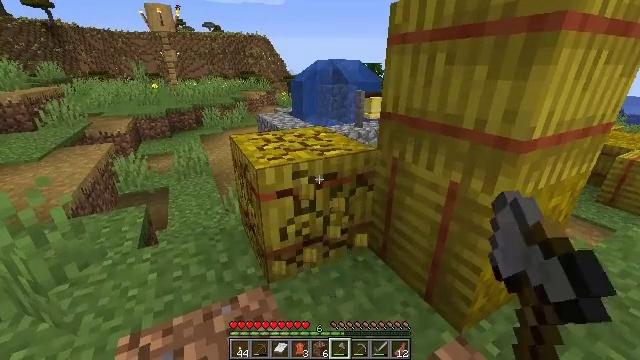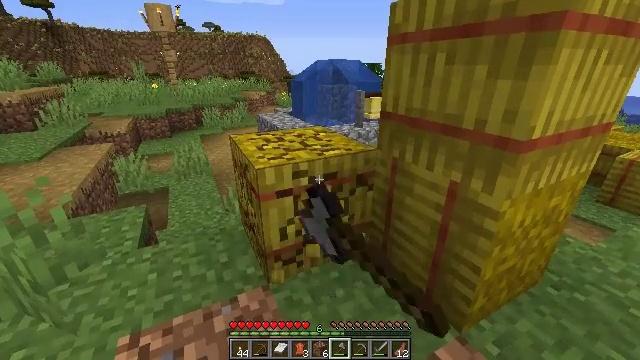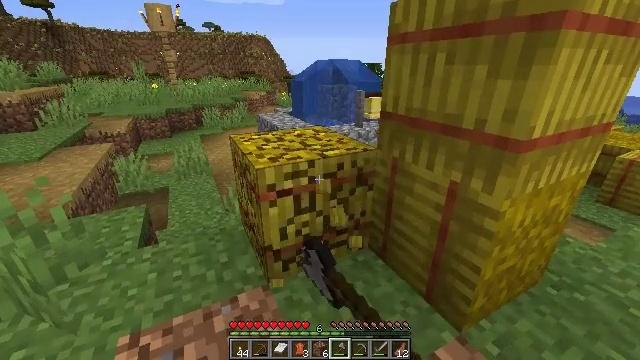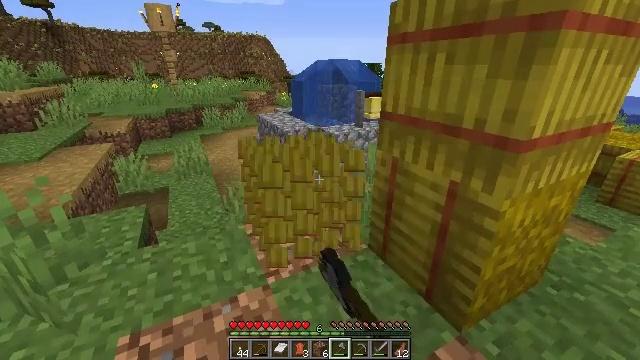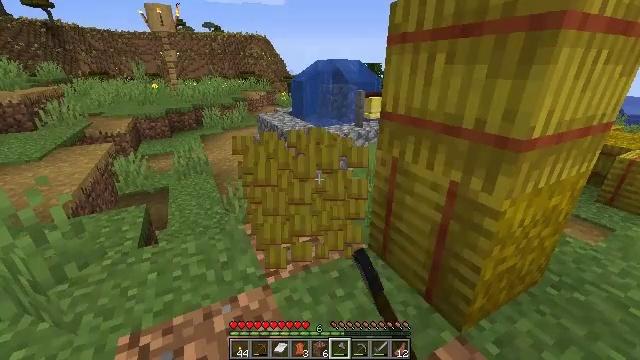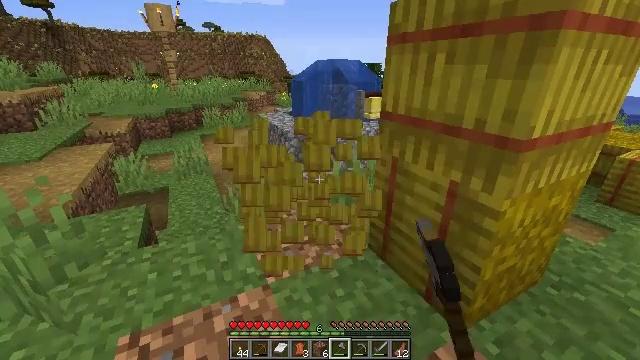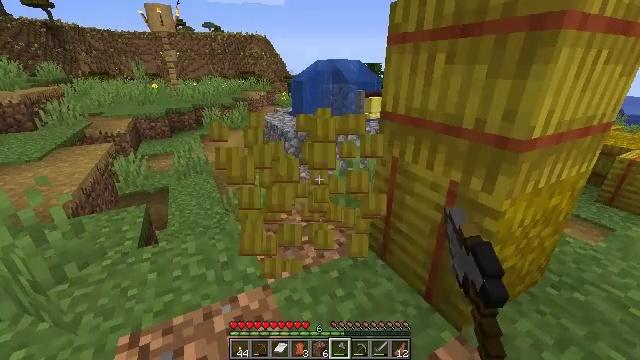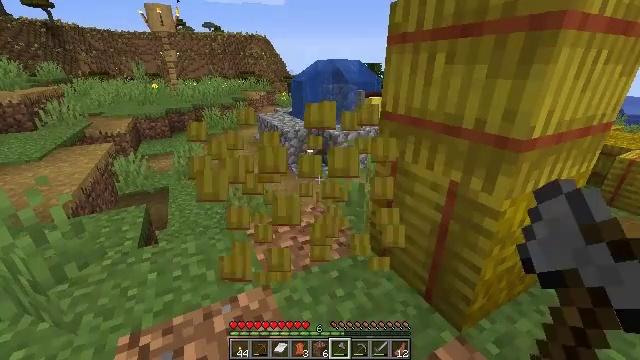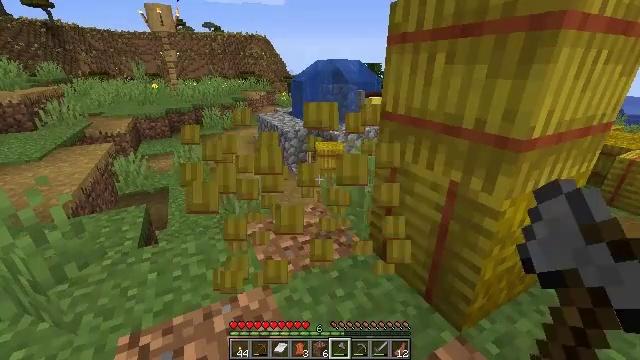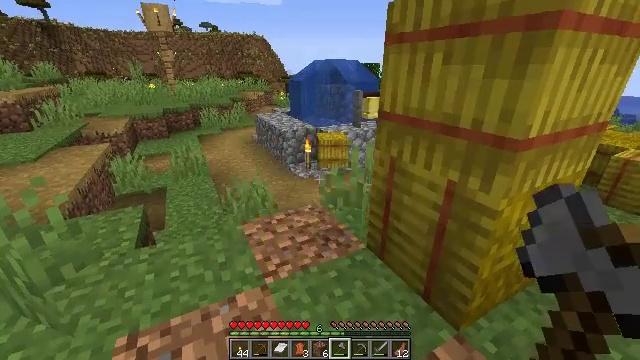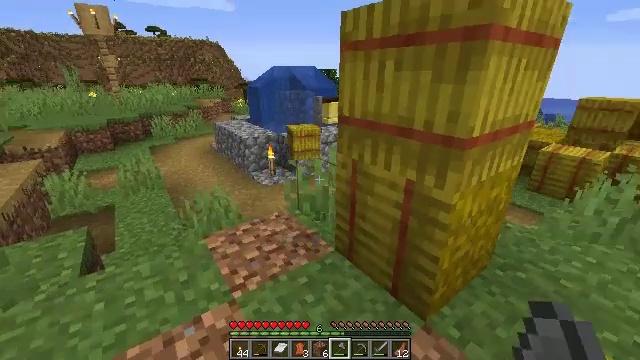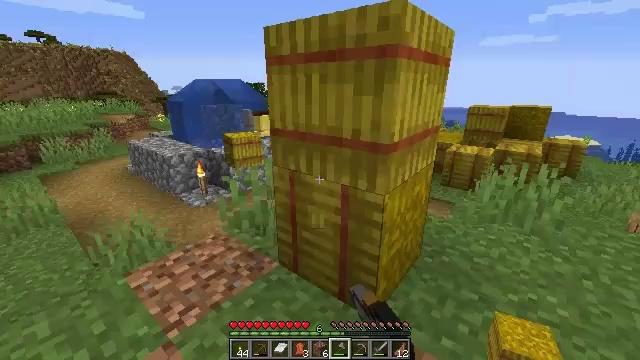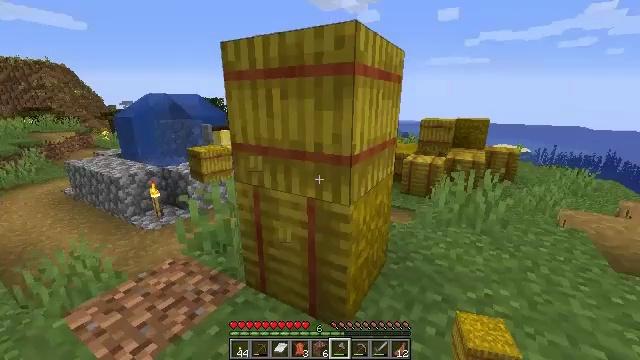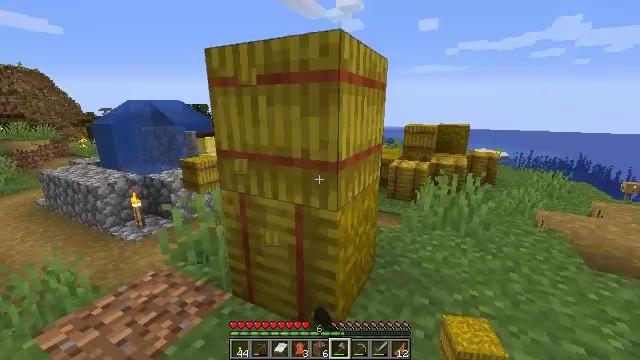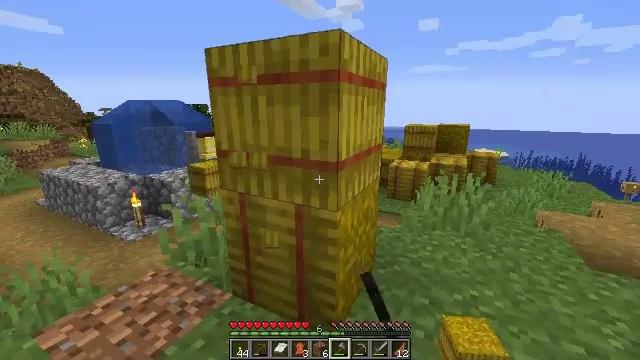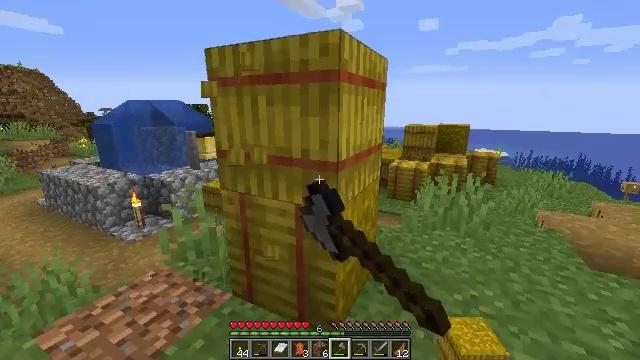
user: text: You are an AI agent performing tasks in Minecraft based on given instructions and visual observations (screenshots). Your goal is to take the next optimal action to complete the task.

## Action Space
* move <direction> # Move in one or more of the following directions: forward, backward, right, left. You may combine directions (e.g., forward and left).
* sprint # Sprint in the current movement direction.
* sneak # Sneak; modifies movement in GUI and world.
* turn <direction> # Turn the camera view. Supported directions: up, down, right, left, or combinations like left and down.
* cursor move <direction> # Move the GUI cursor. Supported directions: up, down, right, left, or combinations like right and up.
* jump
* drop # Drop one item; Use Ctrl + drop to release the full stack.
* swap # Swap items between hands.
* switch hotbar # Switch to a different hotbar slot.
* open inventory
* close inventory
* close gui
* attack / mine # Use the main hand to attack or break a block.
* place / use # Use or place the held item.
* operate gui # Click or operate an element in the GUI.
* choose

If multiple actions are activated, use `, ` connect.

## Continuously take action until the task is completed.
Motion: motion action
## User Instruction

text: Attack the hay block to get hay.
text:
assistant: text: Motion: attack / mine
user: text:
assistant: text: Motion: attack / mine
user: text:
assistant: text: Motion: attack / mine
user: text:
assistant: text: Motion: attack / mine
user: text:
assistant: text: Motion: attack / mine
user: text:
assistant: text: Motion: attack / mine
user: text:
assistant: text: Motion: attack / mine
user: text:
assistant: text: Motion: attack / mine
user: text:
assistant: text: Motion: attack / mine
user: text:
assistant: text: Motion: turn right and up, attack / mine
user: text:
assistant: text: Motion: turn right and up, attack / mine
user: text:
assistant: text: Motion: turn right and up, attack / mine
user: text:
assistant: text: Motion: turn right and up, attack / mine
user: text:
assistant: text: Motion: attack / mine
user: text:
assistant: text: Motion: attack / mine
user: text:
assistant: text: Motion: attack / mine
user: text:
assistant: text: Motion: attack / mine
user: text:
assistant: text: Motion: attack / mine
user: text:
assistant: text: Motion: attack / mine
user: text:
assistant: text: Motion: attack / mine
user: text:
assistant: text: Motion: attack / mine
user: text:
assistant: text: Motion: attack / mine
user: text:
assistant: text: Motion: attack / mine
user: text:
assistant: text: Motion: attack / mine
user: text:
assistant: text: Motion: attack / mine
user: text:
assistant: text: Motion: attack / mine
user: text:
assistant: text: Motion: attack / mine
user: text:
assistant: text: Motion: attack / mine
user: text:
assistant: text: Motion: attack / mine
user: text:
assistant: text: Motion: attack / mine